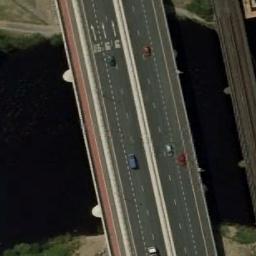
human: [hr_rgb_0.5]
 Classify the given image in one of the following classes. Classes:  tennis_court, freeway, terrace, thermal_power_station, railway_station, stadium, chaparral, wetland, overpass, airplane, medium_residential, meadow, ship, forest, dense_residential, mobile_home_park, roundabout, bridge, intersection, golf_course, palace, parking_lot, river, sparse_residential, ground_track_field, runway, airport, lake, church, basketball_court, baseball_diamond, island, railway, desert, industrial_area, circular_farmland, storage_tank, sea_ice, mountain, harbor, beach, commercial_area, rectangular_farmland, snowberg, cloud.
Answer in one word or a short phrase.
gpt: bridge